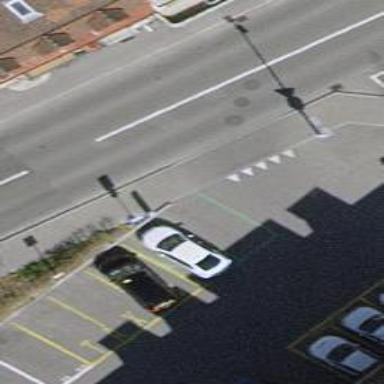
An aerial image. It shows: Charging station.